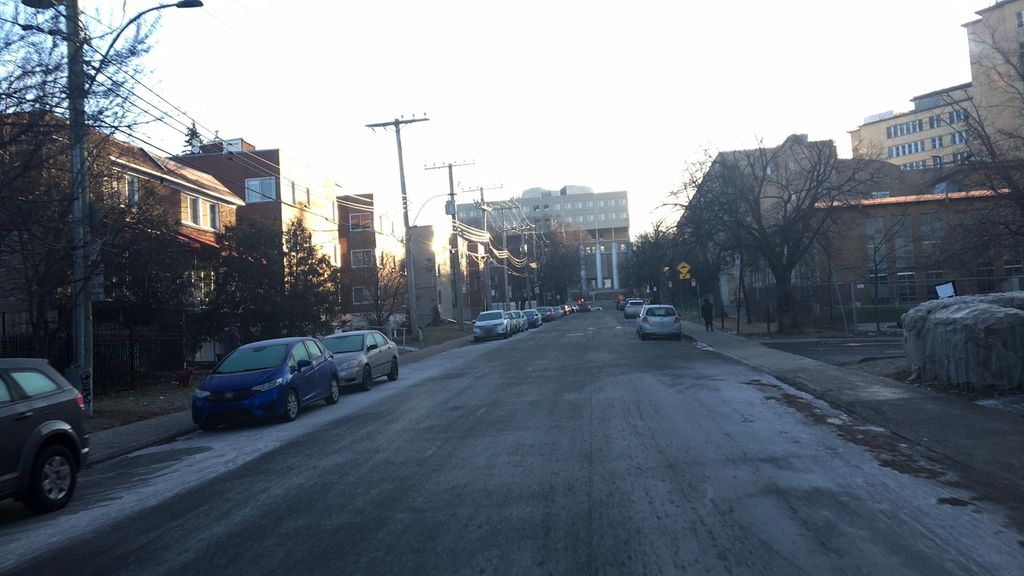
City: montreal